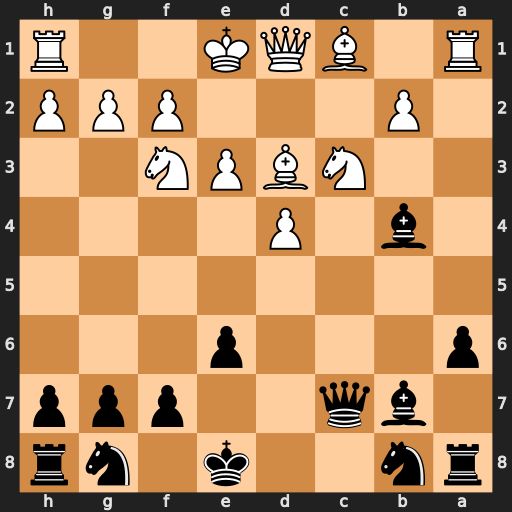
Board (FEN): rn2k1nr/1bq2ppp/p3p3/8/1b1P4/2NBPN2/1P3PPP/R1BQK2R
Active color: b
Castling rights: KQkq
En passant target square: -
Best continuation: Bxc3+ bxc3 Qxc3+ Bd2 Qxd3